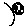
Label: moon